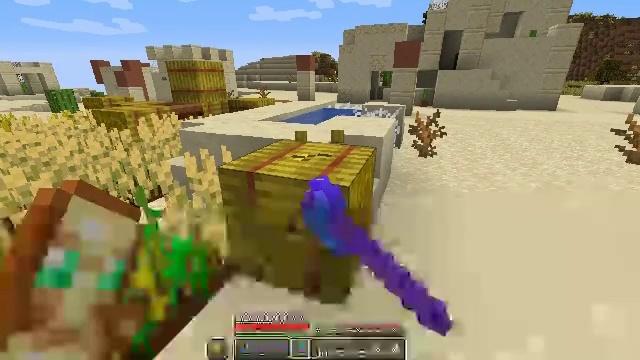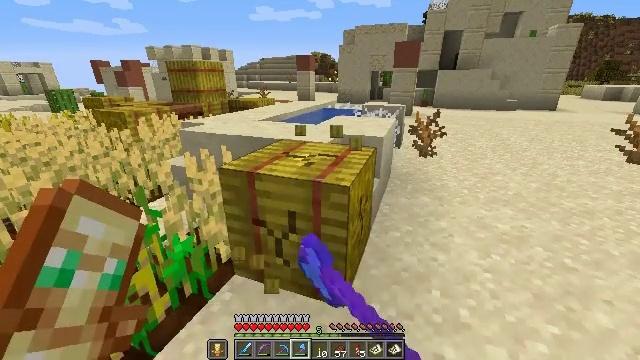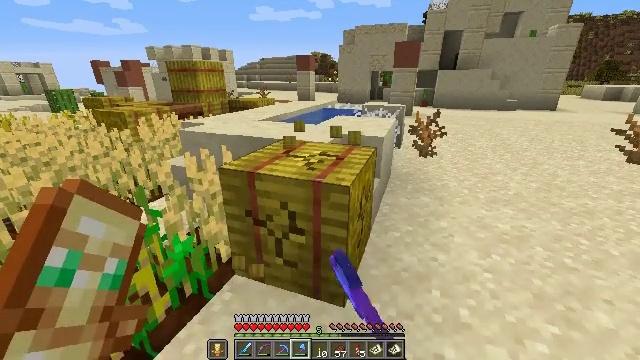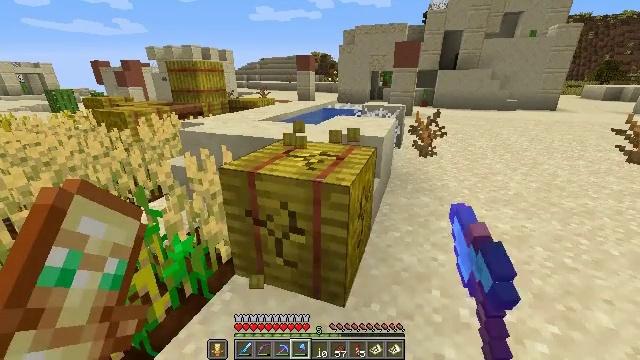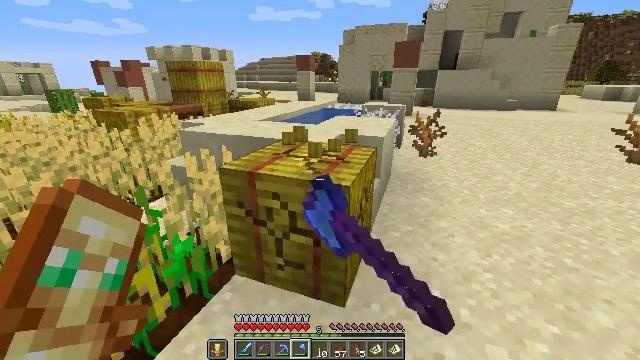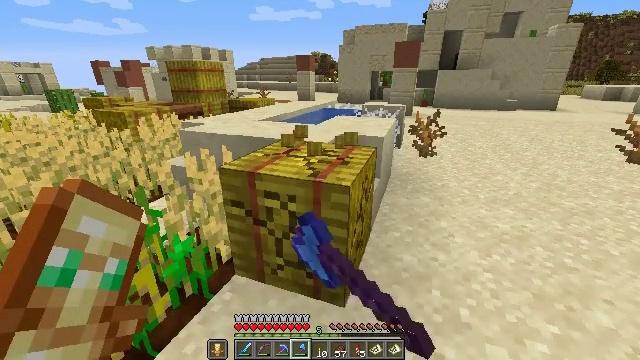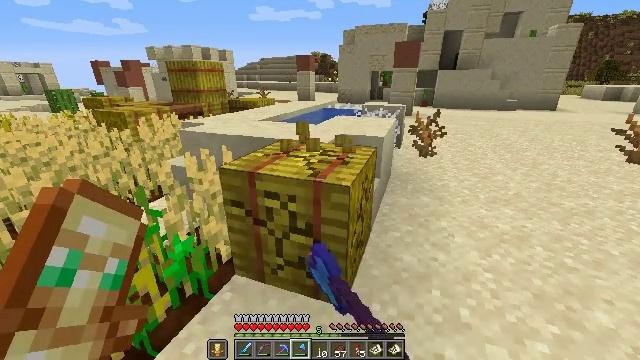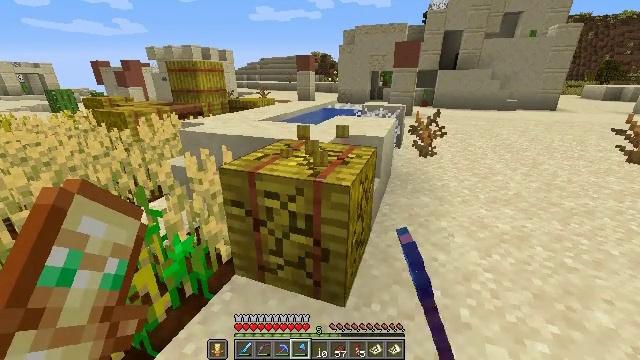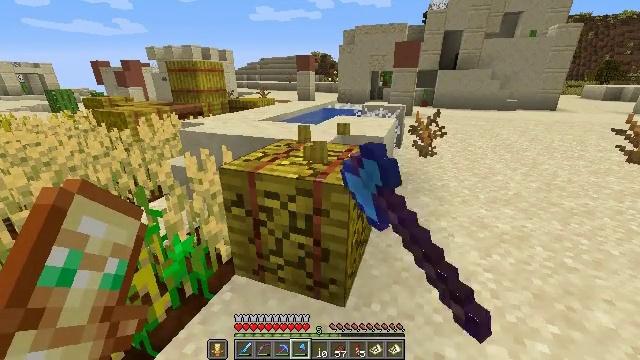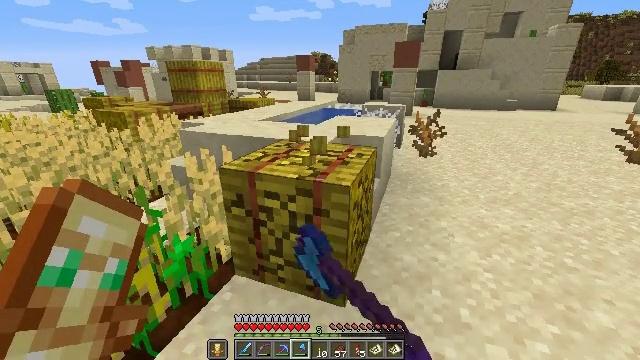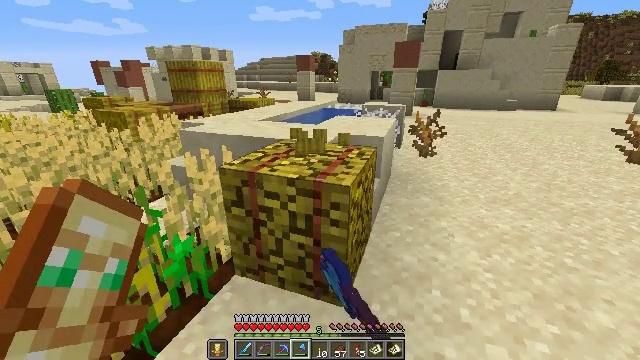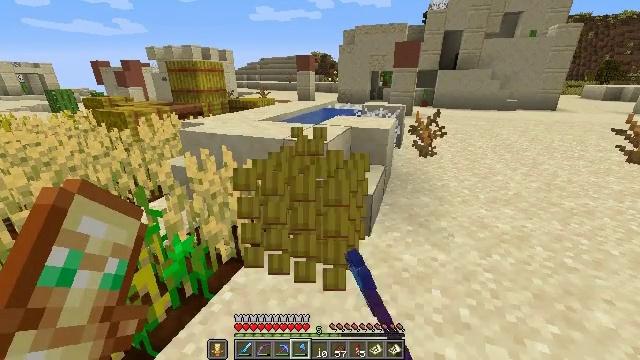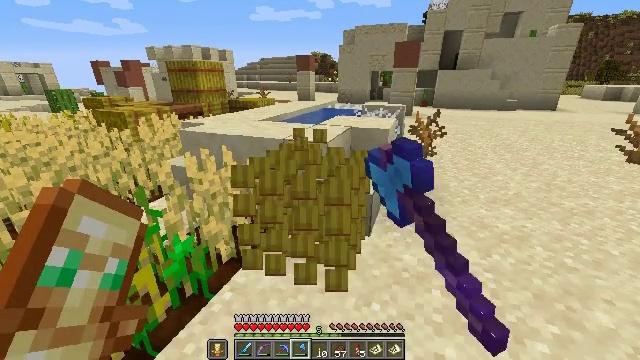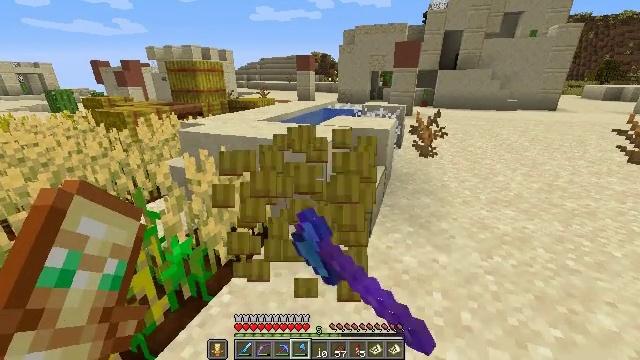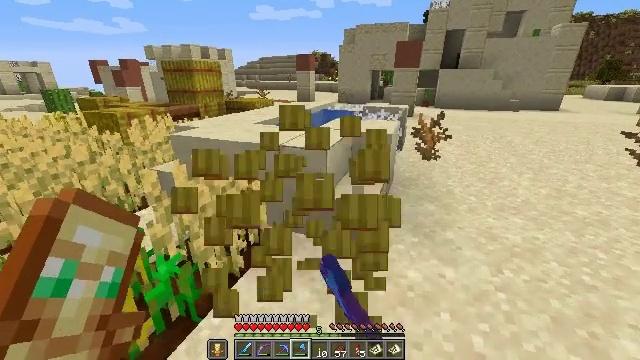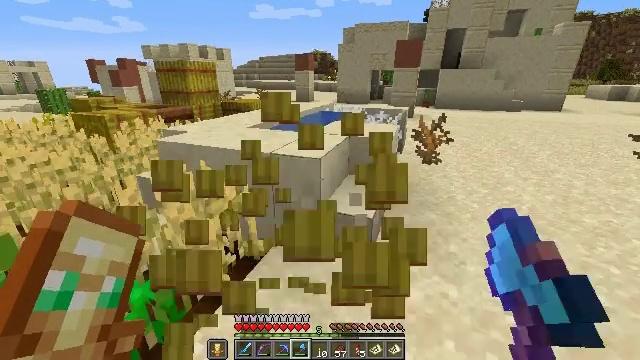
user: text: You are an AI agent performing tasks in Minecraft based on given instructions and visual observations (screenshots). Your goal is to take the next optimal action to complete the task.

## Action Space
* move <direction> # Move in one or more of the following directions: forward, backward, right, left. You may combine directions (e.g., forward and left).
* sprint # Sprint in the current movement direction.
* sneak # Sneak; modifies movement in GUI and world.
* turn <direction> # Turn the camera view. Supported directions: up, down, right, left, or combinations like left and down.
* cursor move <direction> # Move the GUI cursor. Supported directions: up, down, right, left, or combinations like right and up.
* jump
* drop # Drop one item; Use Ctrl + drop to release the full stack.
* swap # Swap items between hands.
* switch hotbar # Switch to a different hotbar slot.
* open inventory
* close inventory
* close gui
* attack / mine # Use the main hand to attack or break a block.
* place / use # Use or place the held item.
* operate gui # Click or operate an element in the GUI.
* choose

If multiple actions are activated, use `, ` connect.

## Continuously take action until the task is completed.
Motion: motion action
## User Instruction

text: Attack the hay block to get hay.
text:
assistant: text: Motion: attack / mine
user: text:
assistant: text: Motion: attack / mine
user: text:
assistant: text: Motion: attack / mine
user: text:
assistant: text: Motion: attack / mine
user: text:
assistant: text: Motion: attack / mine
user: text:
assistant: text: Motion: attack / mine
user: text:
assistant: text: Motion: attack / mine
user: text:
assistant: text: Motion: attack / mine
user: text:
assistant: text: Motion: attack / mine
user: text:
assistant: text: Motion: attack / mine
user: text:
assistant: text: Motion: attack / mine
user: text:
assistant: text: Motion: attack / mine
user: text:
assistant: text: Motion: move forward, attack / mine
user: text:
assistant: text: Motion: move forward, attack / mine
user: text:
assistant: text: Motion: move forward and move right, attack / mine
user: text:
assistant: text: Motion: no_op